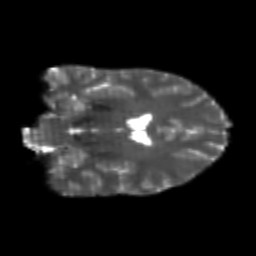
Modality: T2w
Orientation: coronal
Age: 21
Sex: female
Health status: healthy
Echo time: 0.074 s